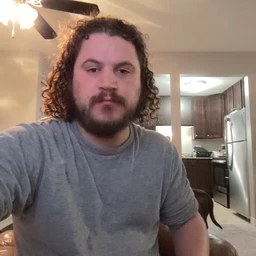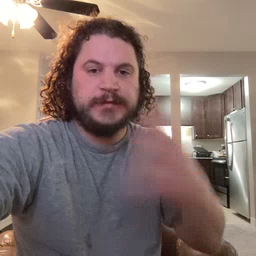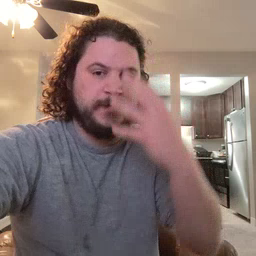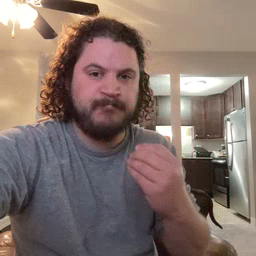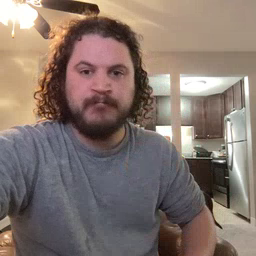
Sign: sleep